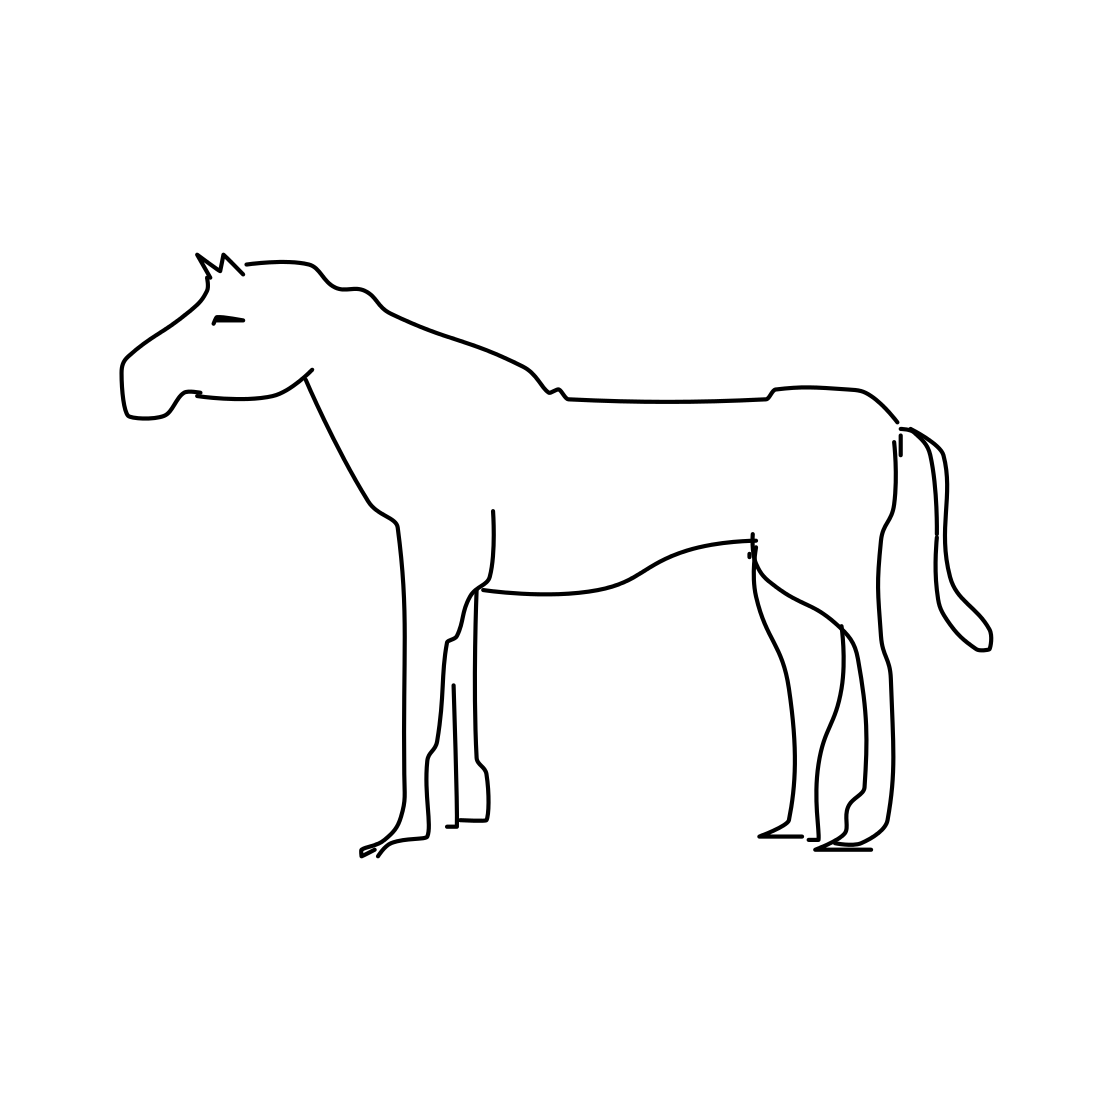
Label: horse